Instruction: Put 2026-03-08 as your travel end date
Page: home
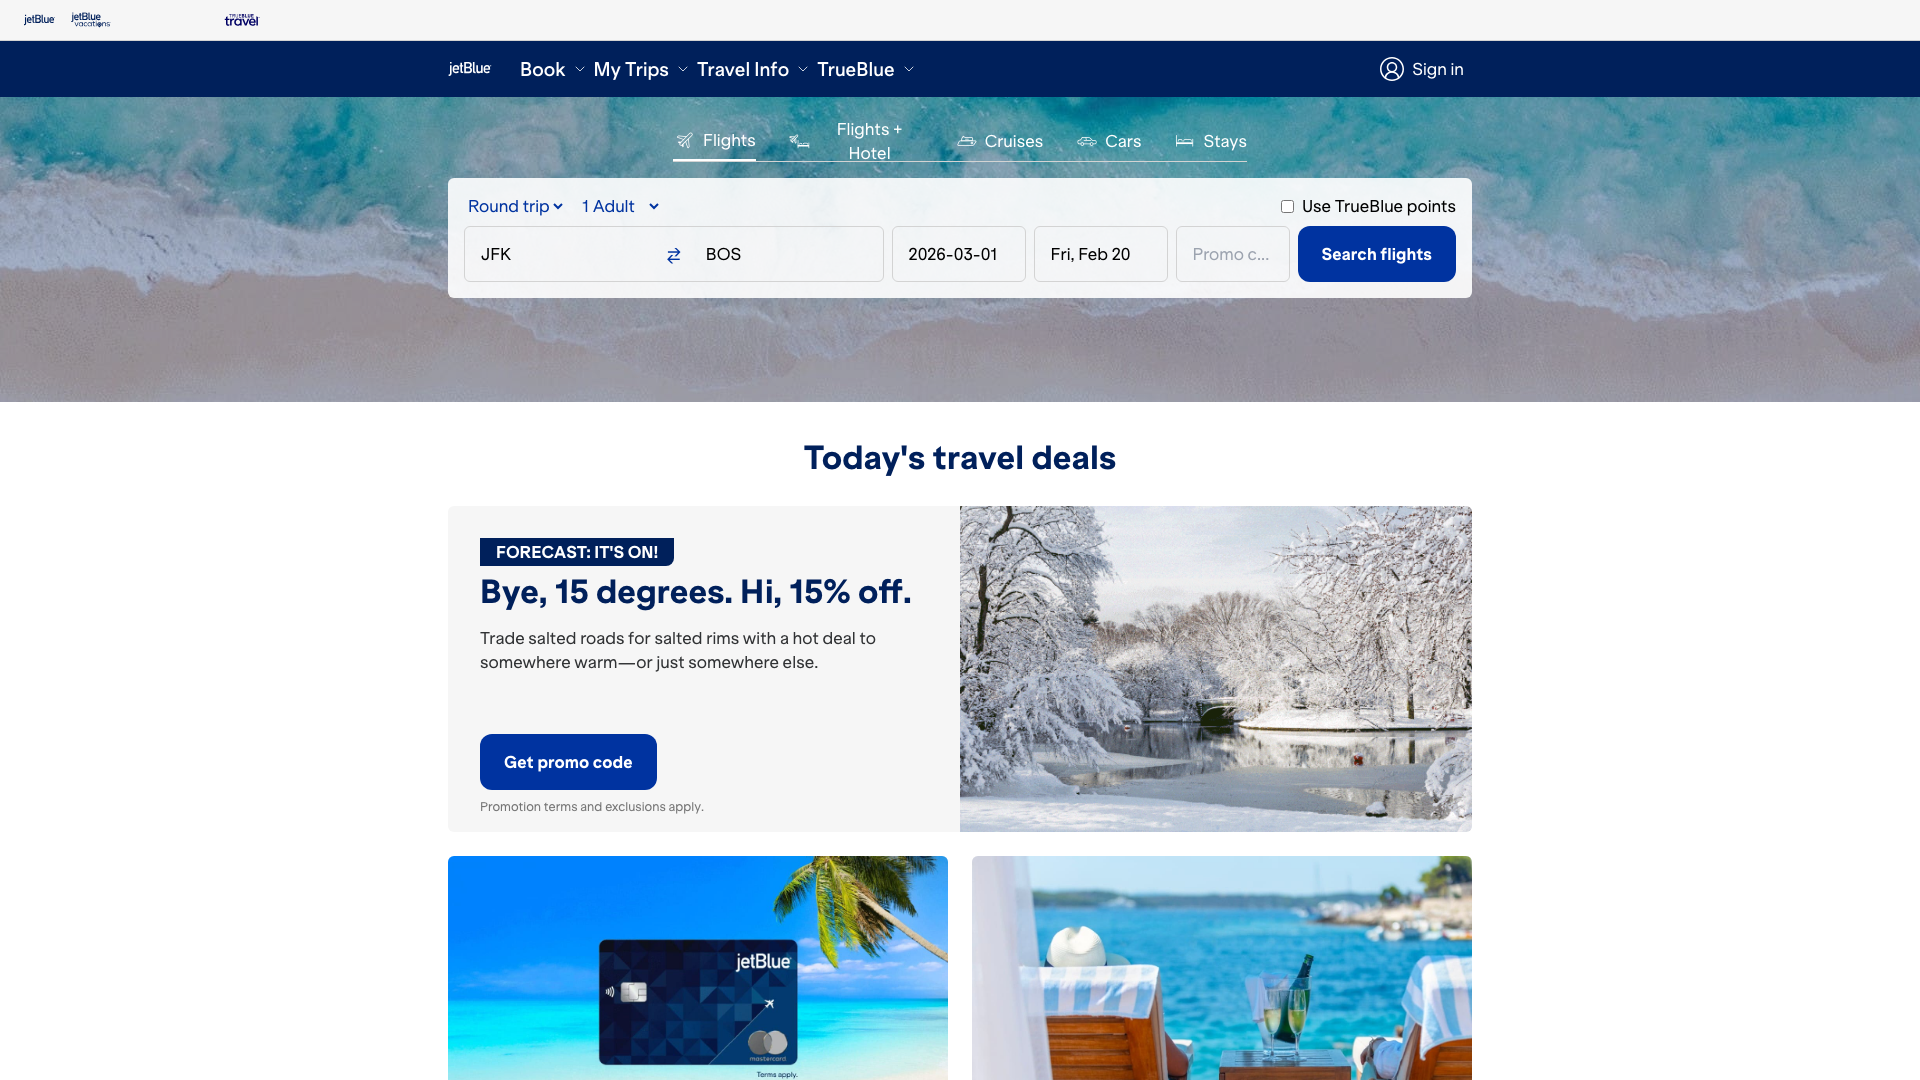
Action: type